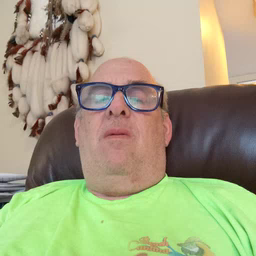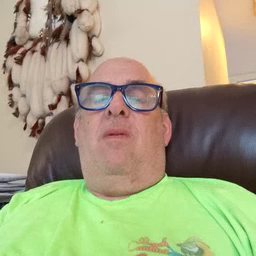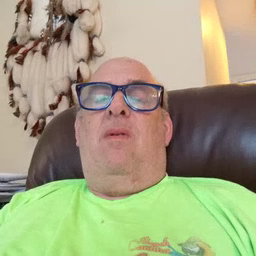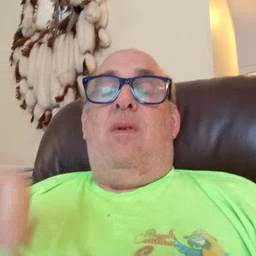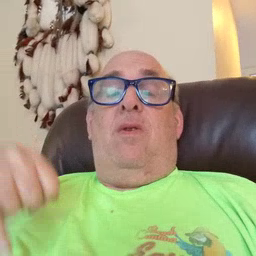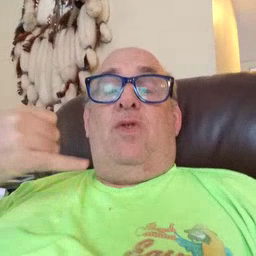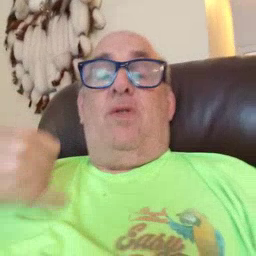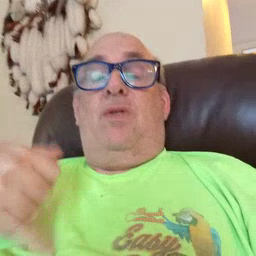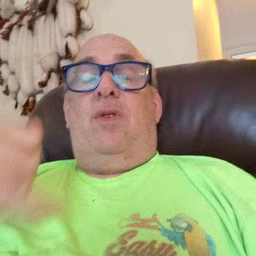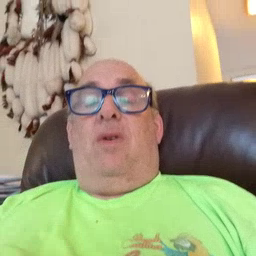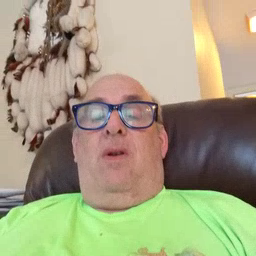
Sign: jacket